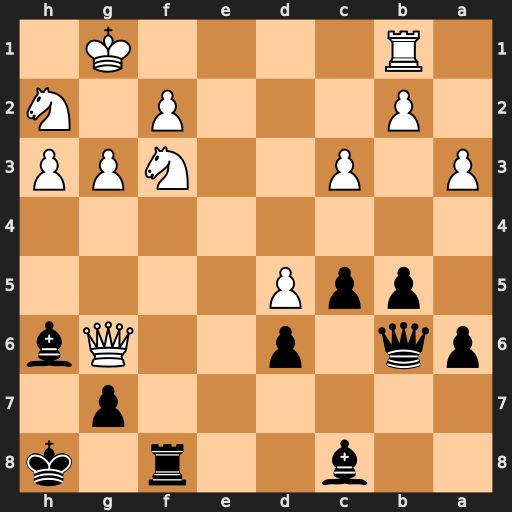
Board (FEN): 2b2r1k/6p1/pq1p2Qb/1ppP4/8/P1P2NPP/1P3P1N/1R4K1
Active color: b
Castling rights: -
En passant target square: -
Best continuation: Bf5 Nh4 Bxg6 Nxg6+ Kg8